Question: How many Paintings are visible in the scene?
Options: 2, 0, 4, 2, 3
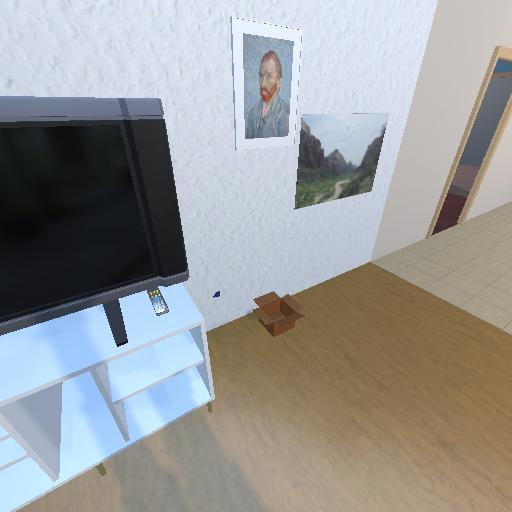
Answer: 2